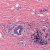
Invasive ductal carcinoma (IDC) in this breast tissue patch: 0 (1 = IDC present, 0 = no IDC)